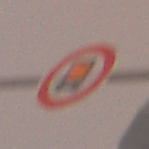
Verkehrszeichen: VerbotKennzeichnungspflichtigeKraftfahrzeugeGefaehrlicheGueter
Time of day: Night
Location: Outdoor (Urban)
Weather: Overcast
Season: Winter
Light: Artificial